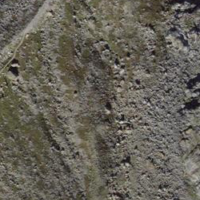
EUNIS habitat code: 47
Species observed at this site:
Saxifraga aizoides